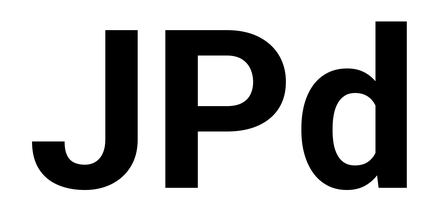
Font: Roboto_Bold